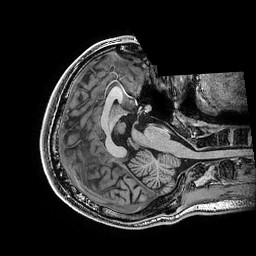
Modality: T1w
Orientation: axial
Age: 21
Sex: male
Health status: healthy